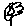
Label: flower